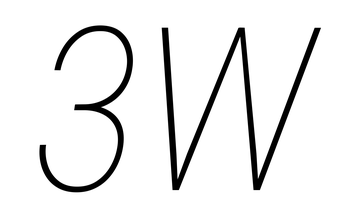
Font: Roboto-Italic_Condensed_Thin_Italic